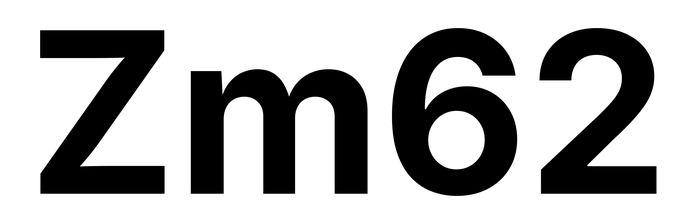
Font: Inter_Bold